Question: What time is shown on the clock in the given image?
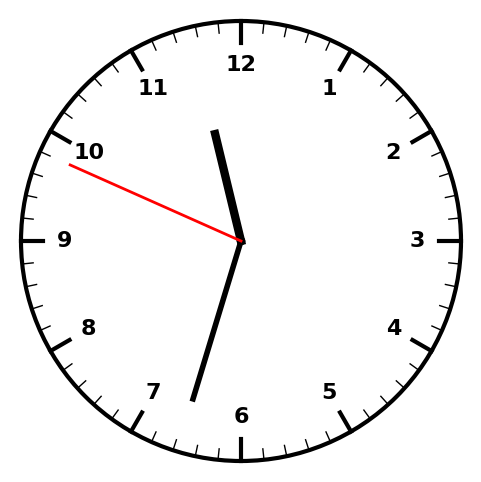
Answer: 11:32:49